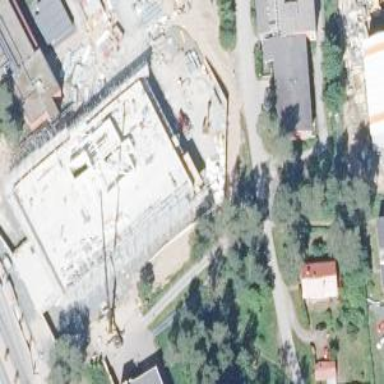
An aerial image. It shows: Hospital building.